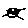
Label: cat